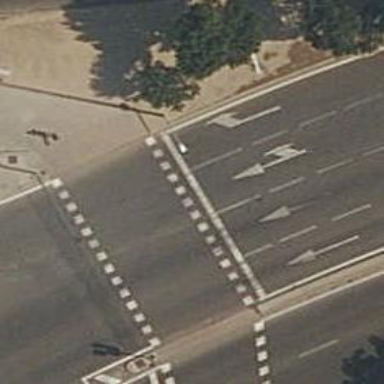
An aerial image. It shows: Road with traffic signals at the crossing.